Interaction volume radius: 10 \u00c5
Interaction volume height: 20 \u00c5
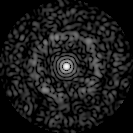
Disorder parameter: 0.8236